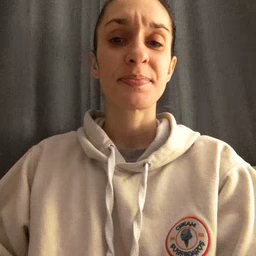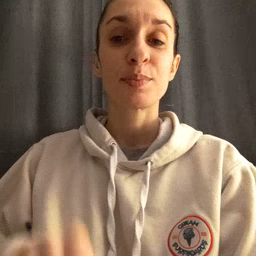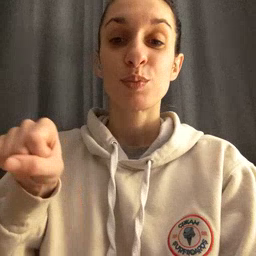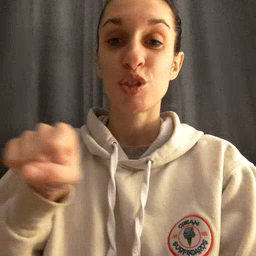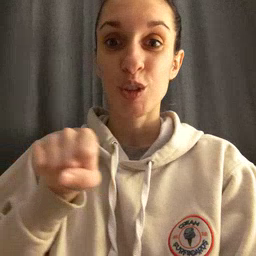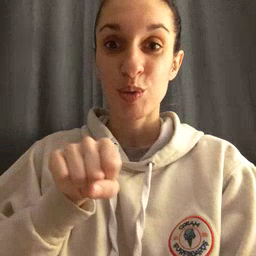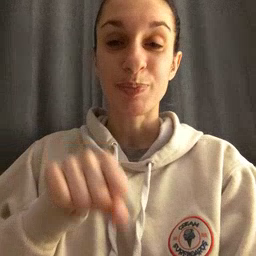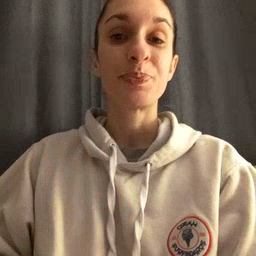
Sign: shoe